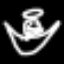
Label: angel